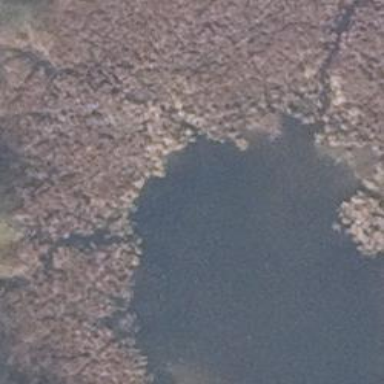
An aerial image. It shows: Pond with natural water.